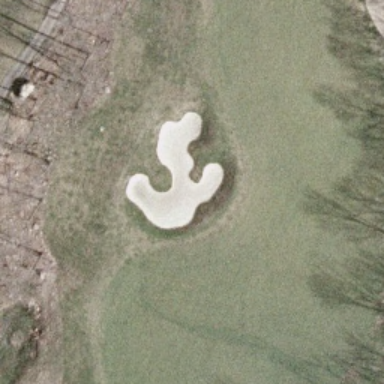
This is a part of a golf course with turfs and some bunkers and trees .